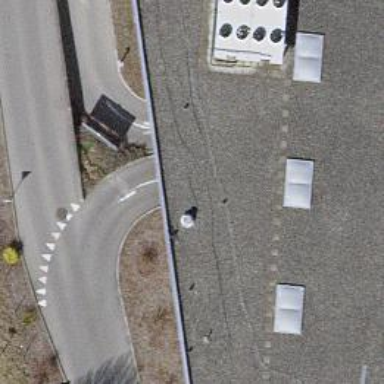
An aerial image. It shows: Parking entrance.